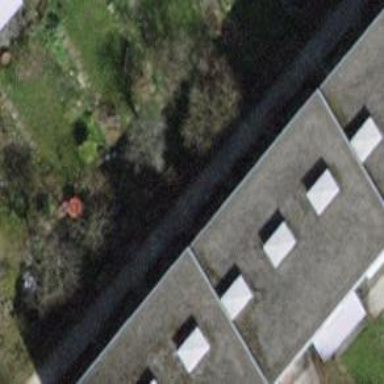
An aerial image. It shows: Flat-roofed terrace building.